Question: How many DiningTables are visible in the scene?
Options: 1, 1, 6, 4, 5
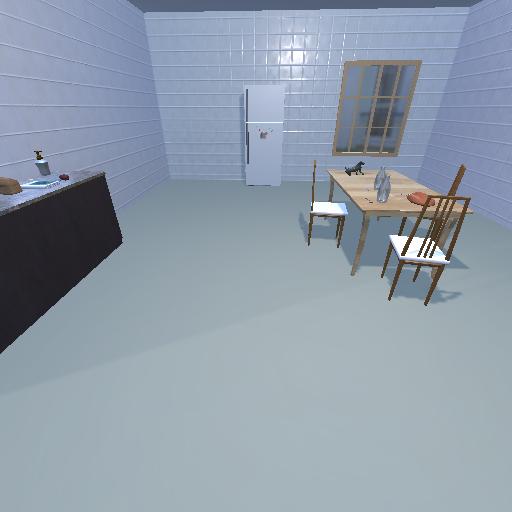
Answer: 1